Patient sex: M
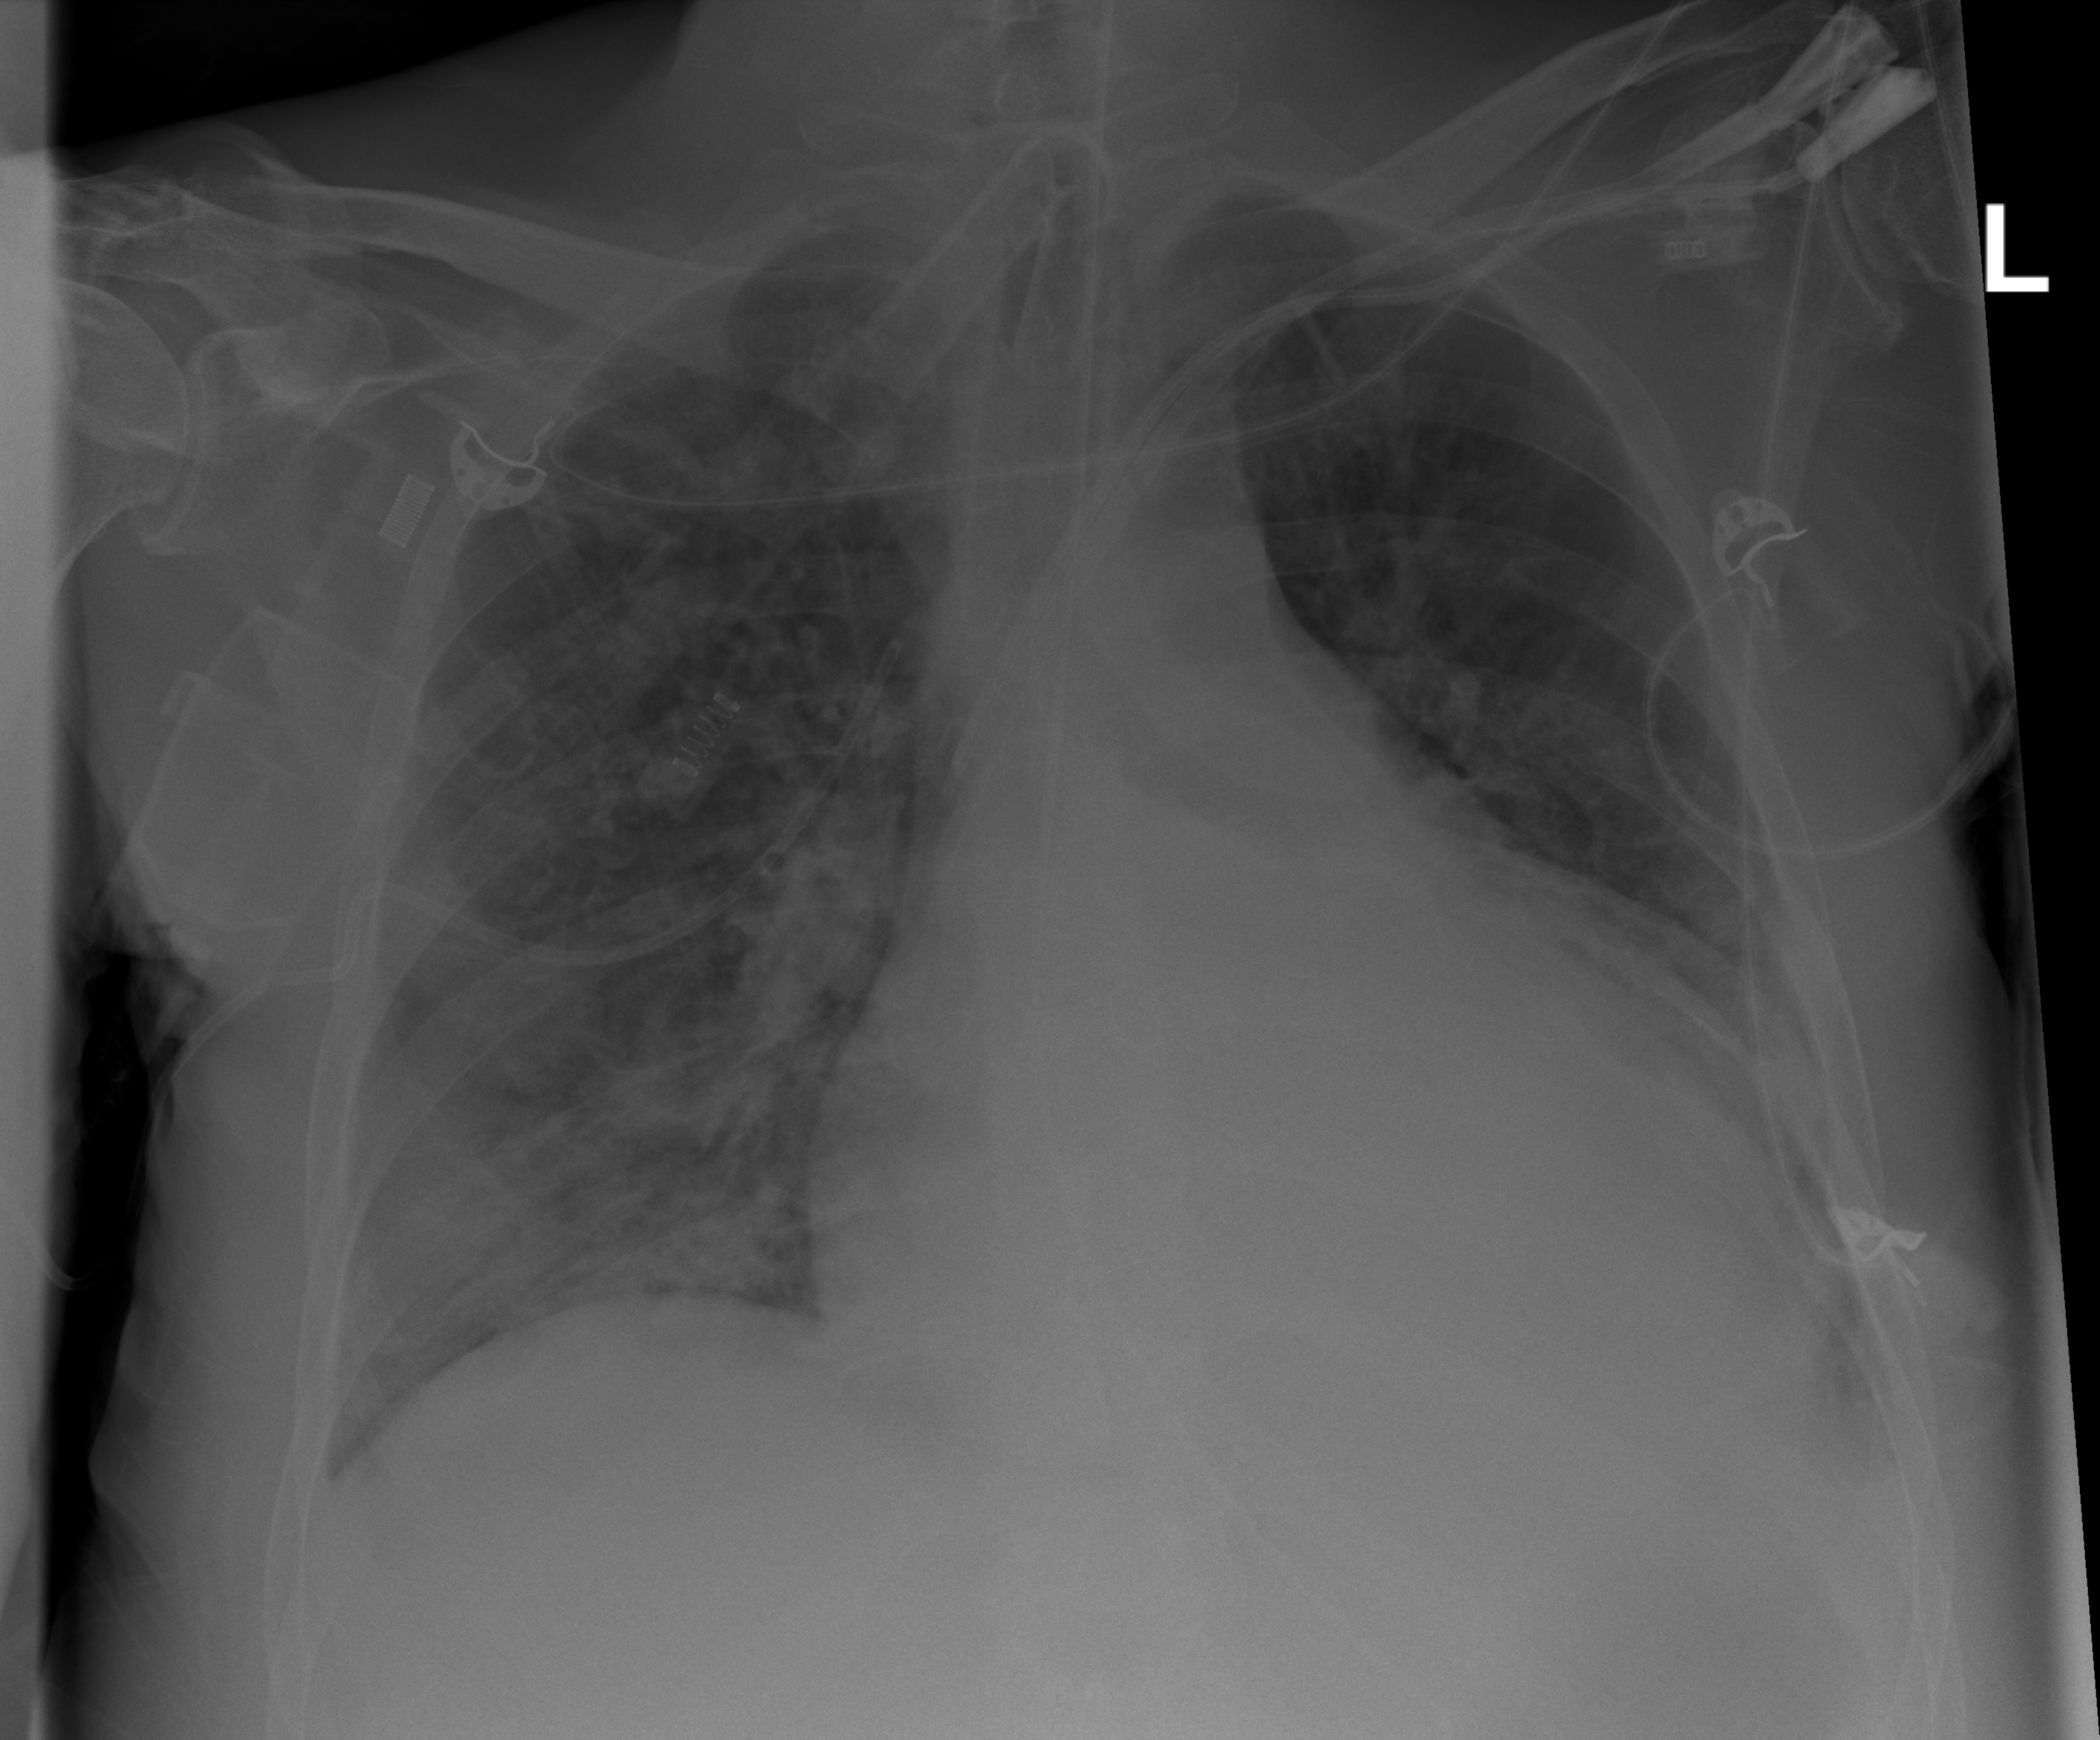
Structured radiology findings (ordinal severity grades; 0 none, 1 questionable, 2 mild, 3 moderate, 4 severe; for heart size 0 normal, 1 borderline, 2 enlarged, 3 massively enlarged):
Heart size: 2
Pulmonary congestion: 2
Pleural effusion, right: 2
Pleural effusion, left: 2
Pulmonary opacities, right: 3
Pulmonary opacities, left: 3
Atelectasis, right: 2
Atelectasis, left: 2